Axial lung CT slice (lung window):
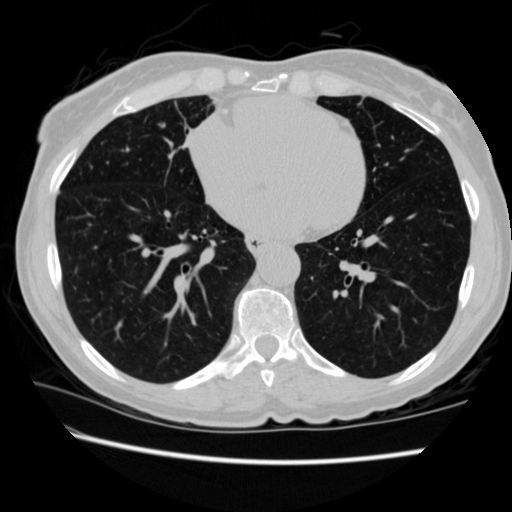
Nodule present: yes
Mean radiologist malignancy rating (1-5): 3.5